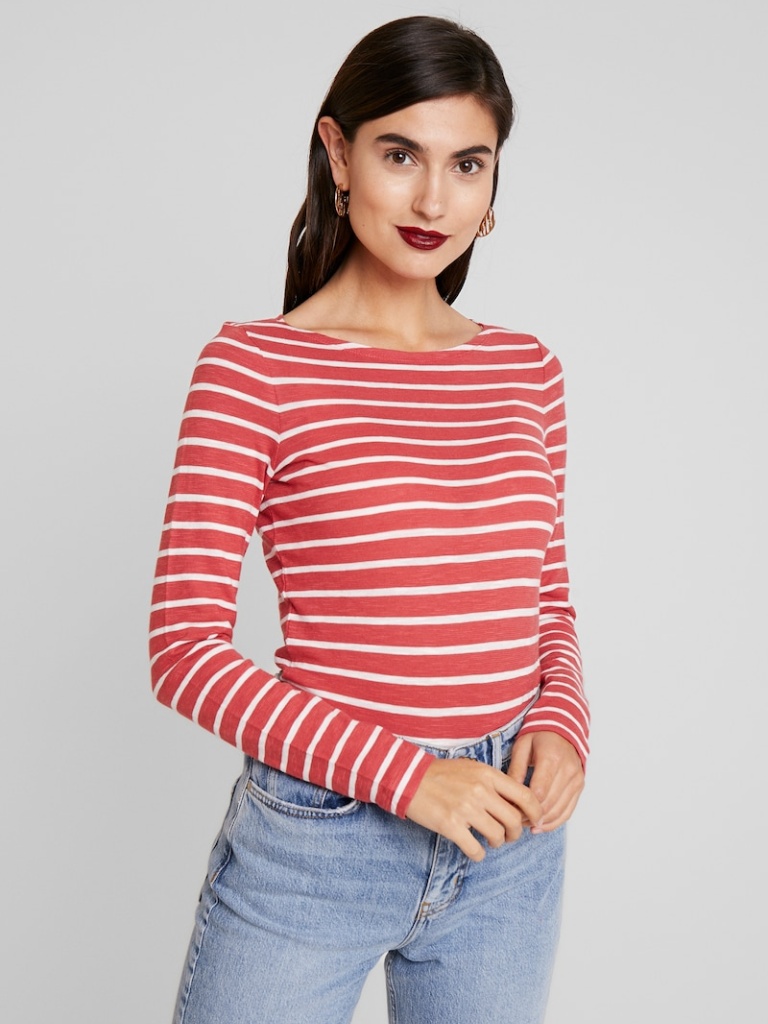
cotton tight a long-sleeved with the sleeves down hip length Fully Tucked in boat t-shirt